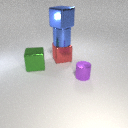
large red metal cube below large blue metal cylinder